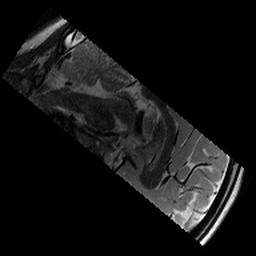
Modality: T2w
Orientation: sagittal
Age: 9
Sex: female
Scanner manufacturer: siemens
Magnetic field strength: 3 T
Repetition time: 9.23 s
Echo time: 0.067 s